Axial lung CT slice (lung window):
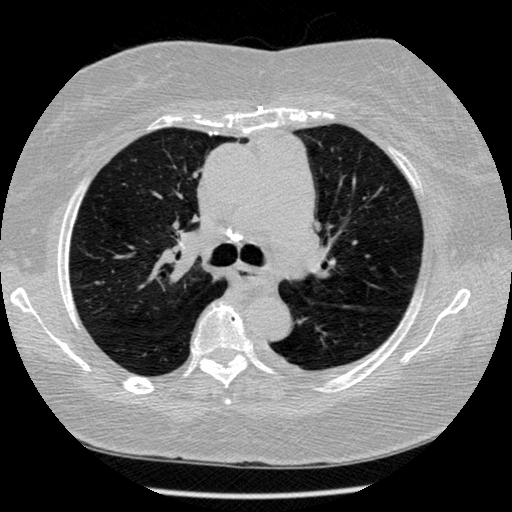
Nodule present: no